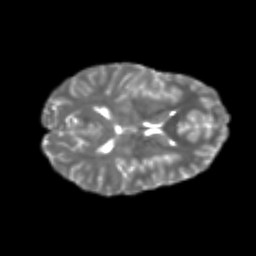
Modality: T2w
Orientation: axial
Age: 22
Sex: female
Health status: healthy
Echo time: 0.074 s